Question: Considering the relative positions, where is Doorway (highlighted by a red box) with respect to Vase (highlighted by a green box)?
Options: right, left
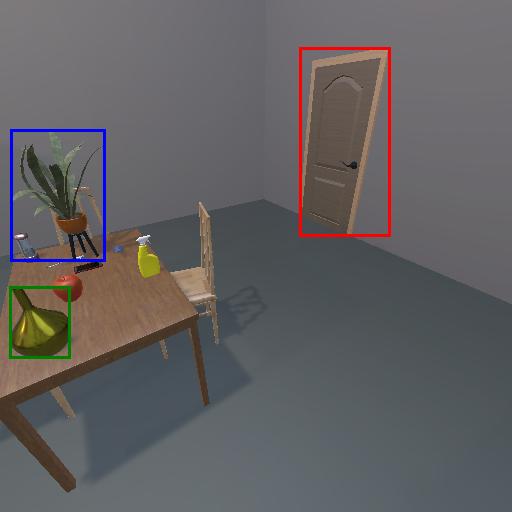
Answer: right